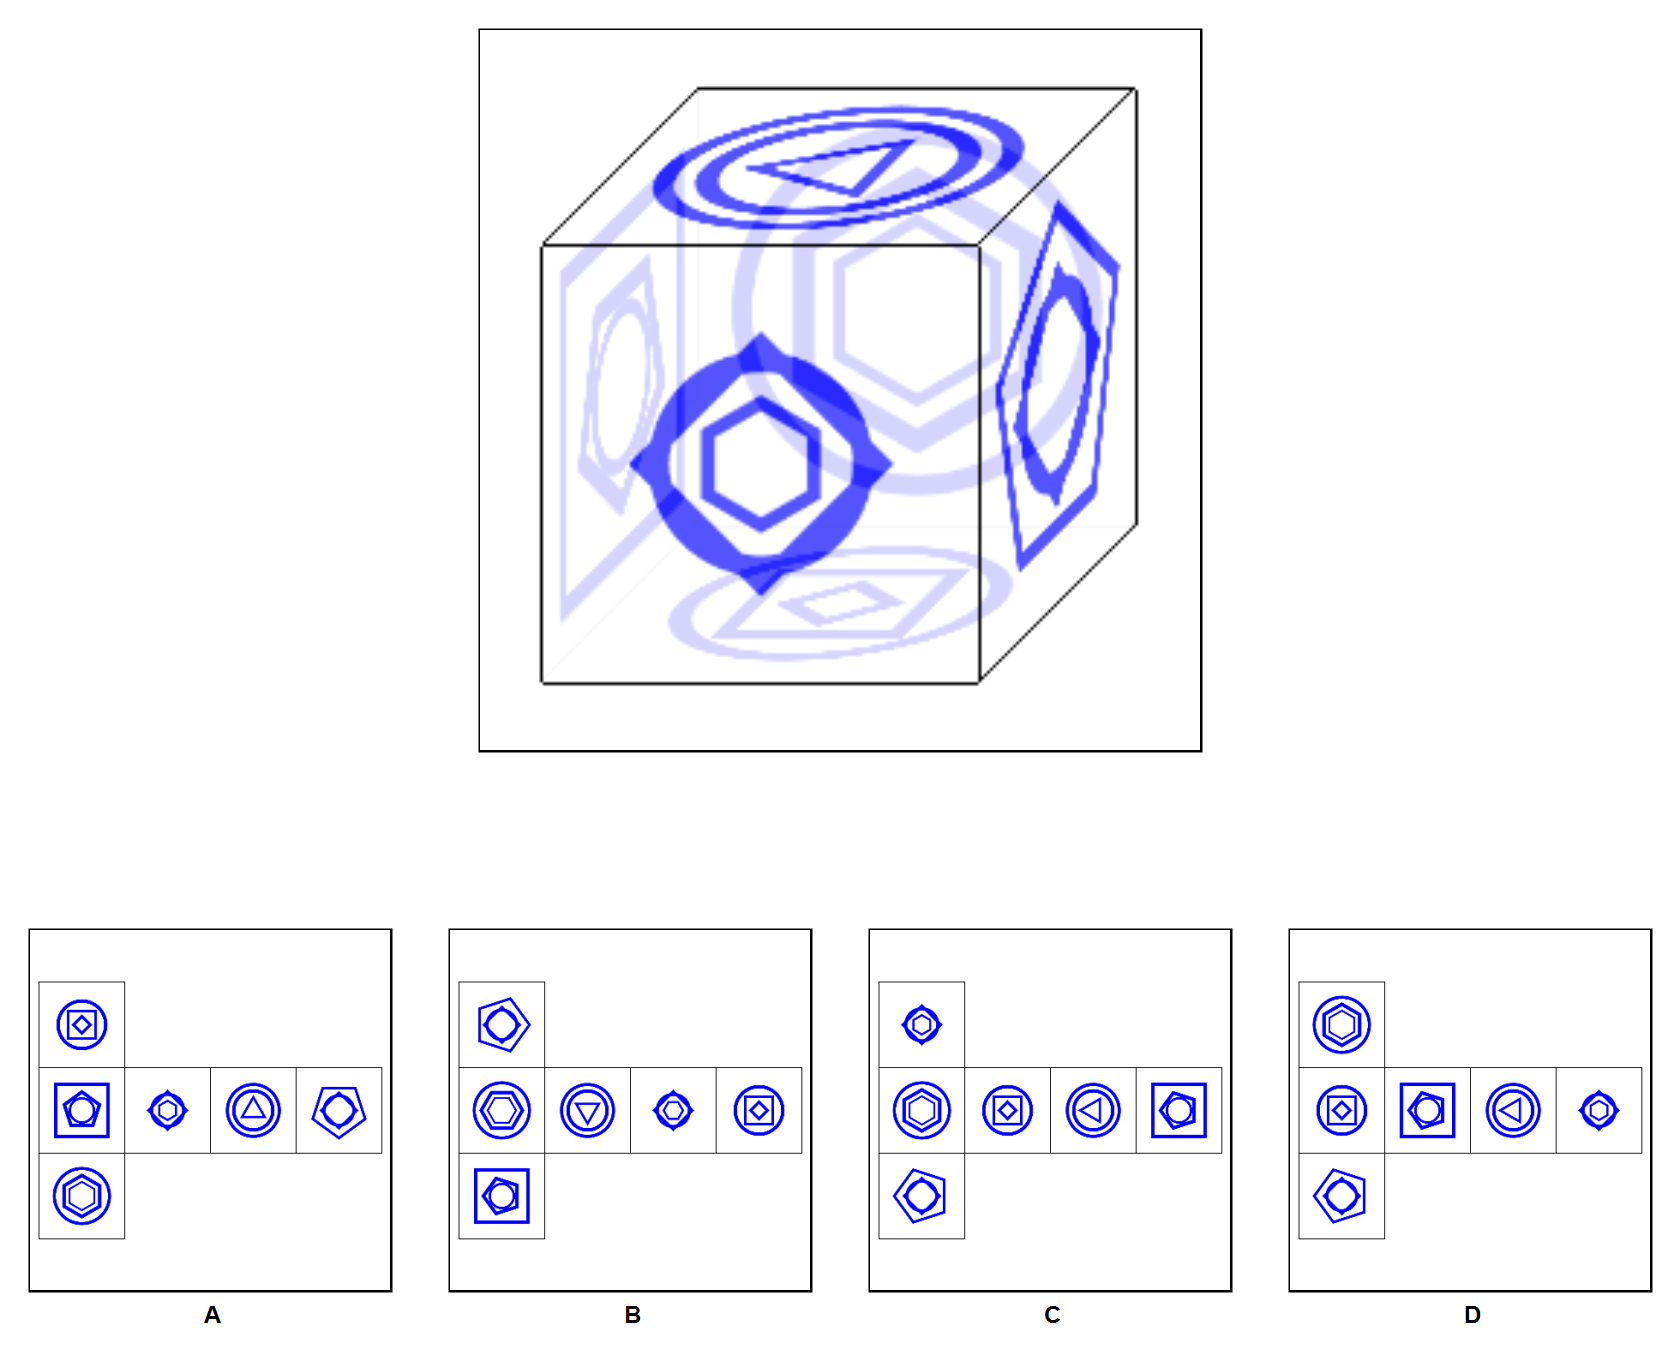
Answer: B